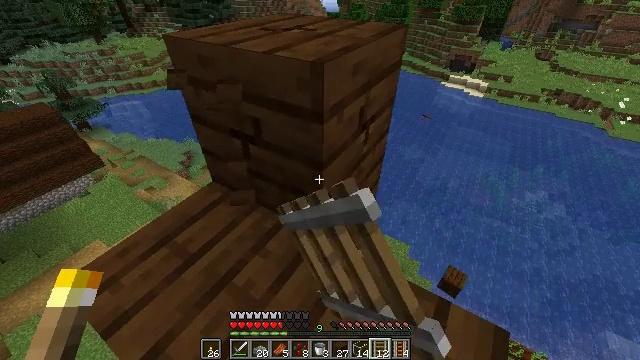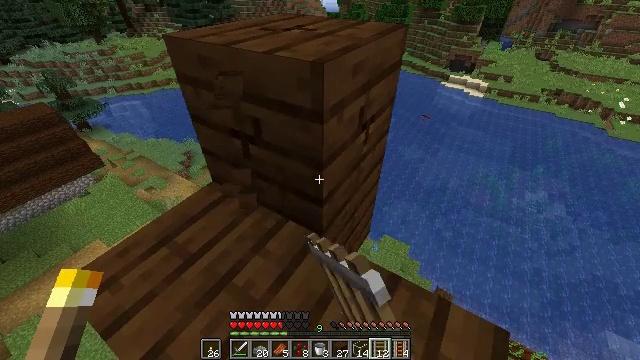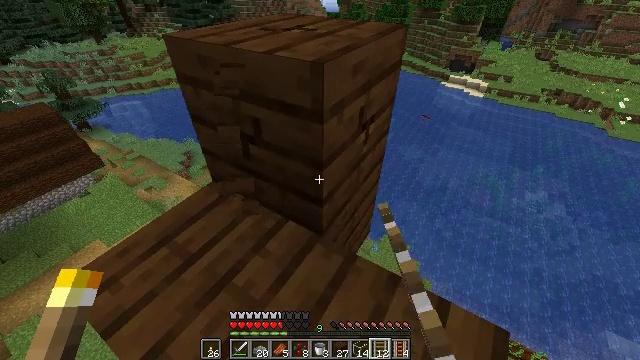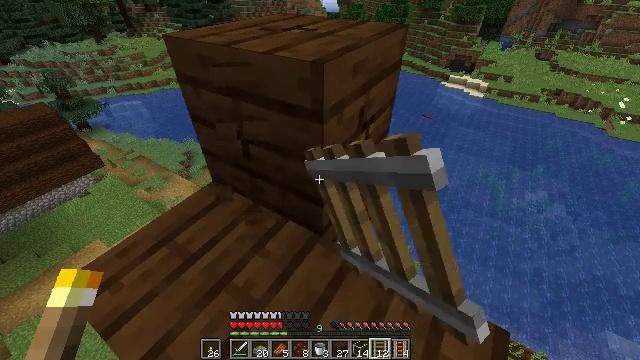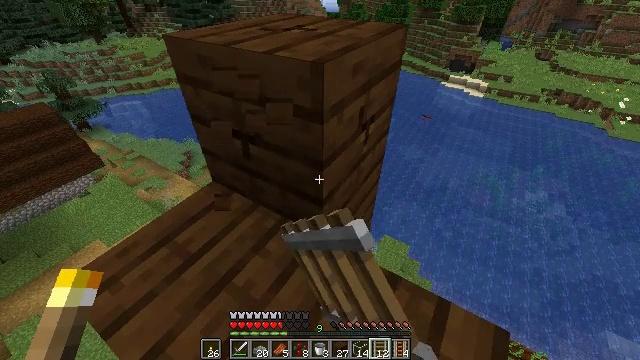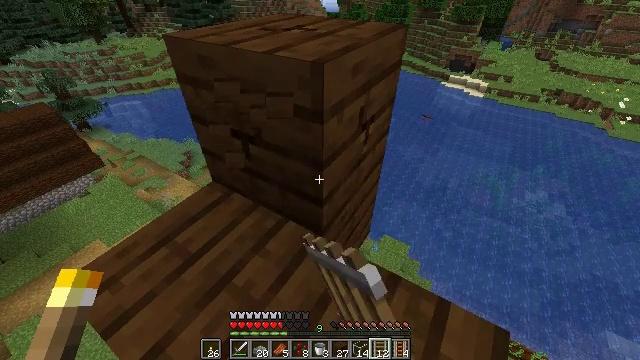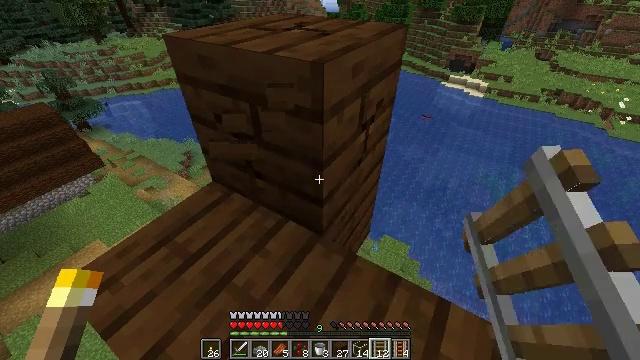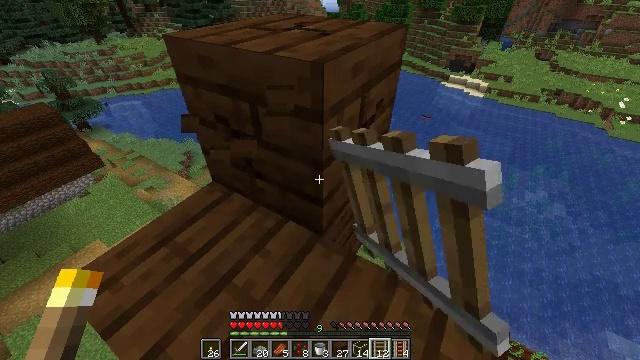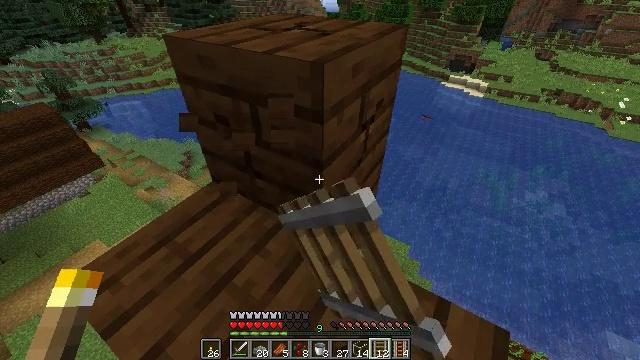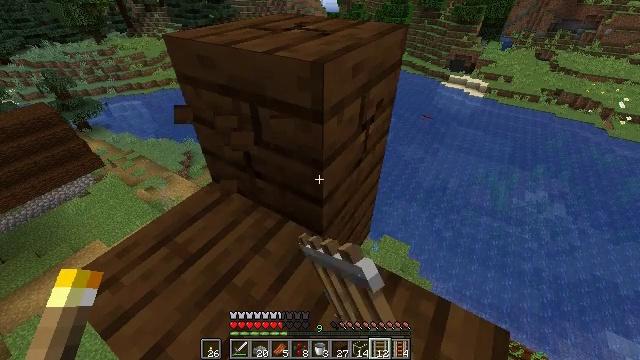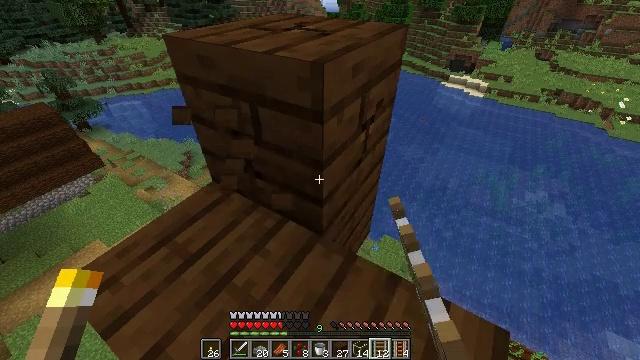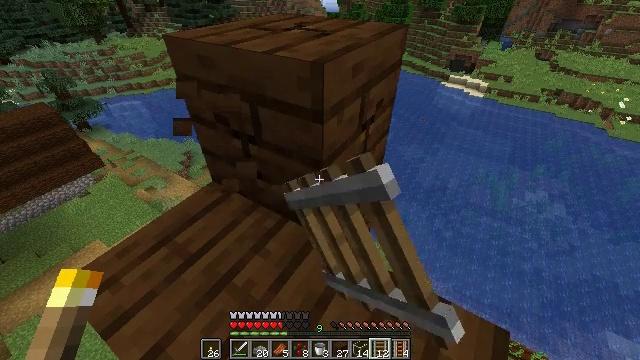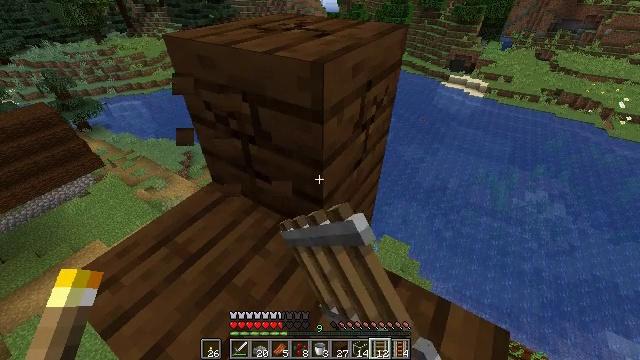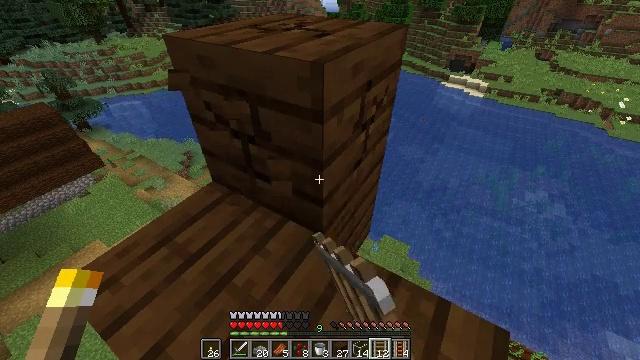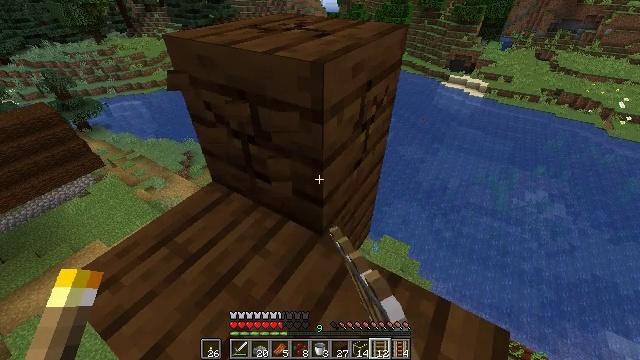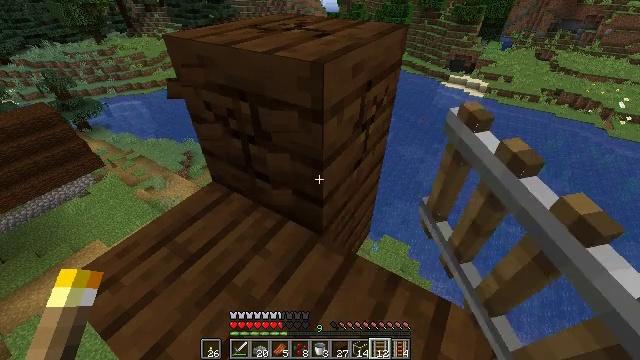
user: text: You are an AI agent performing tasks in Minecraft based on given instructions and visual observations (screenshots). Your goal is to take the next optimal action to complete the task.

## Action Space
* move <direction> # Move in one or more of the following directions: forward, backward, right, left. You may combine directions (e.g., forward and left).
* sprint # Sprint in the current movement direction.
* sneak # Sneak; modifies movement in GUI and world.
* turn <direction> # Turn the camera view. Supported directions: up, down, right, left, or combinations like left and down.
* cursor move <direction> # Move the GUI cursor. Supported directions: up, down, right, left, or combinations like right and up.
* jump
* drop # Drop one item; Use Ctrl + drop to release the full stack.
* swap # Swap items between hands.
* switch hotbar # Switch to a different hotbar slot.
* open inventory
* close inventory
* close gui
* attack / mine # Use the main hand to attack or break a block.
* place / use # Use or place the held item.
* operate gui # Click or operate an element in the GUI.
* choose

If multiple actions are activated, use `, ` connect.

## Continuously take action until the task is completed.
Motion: motion action
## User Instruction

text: Retrieve dark oak planks for building.
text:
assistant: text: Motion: sneak, attack / mine
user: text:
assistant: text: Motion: sneak, attack / mine
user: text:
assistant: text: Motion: sneak, attack / mine
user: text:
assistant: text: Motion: sneak, attack / mine
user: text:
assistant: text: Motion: sneak, attack / mine
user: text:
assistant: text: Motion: sneak, attack / mine
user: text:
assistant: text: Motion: sneak, attack / mine
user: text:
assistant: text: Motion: sneak, attack / mine
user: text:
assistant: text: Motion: sneak, attack / mine
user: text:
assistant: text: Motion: sneak, attack / mine
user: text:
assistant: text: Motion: sneak, attack / mine
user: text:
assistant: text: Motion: sneak, attack / mine
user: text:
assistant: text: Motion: sneak, attack / mine
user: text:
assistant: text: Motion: sneak, attack / mine
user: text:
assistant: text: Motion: sneak, attack / mine
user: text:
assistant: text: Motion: sneak, attack / mine
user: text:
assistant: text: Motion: sneak, attack / mine
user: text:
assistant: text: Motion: sneak, attack / mine
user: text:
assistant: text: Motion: sneak, attack / mine
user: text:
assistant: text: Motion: sneak, attack / mine
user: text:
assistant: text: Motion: sneak, attack / mine
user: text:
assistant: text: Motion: sneak, attack / mine
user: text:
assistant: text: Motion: sneak, attack / mine
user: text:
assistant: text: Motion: sneak, attack / mine
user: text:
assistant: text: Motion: sneak, attack / mine
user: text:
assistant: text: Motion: sneak, attack / mine
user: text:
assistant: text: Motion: sneak, attack / mine
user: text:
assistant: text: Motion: sneak, attack / mine
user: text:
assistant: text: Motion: sneak, attack / mine
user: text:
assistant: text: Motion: sneak, attack / mine